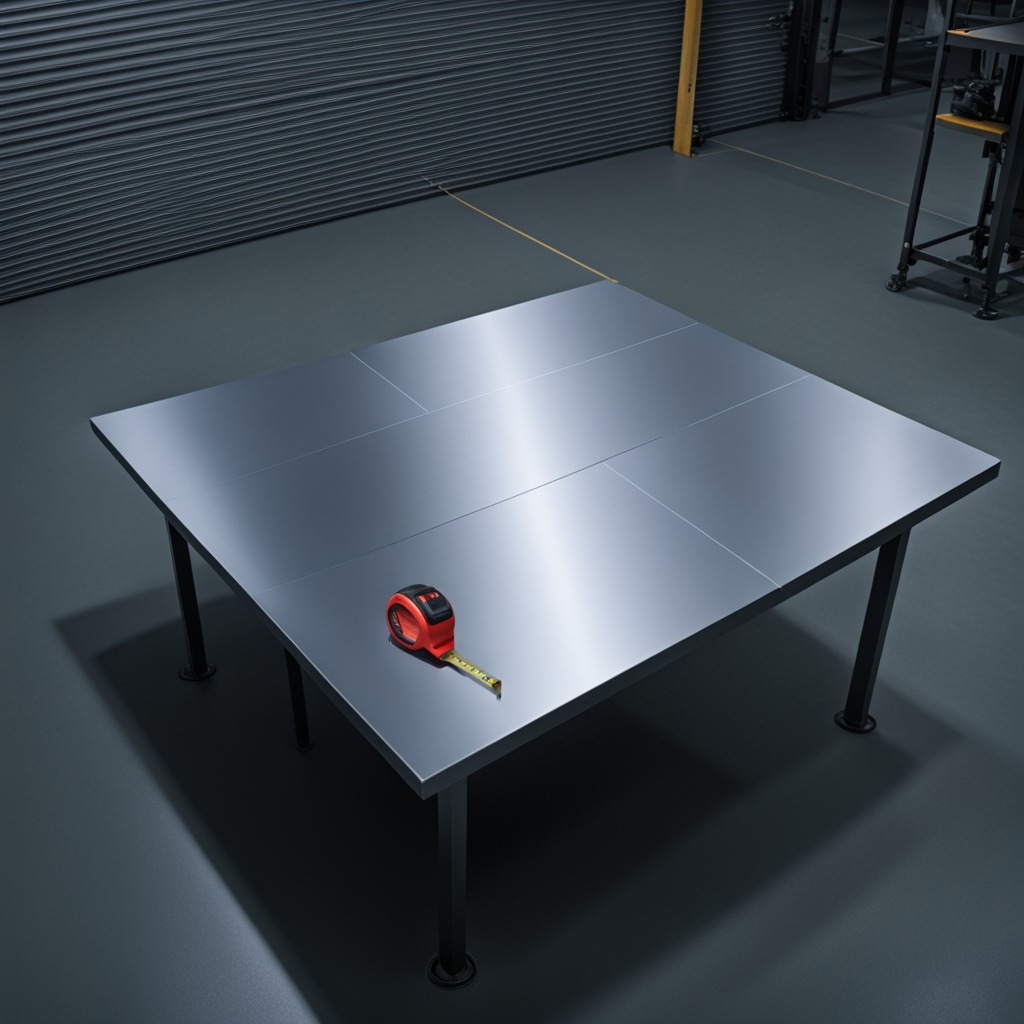
A measuring tape is lying on a clean empty table in a basement in the evening.